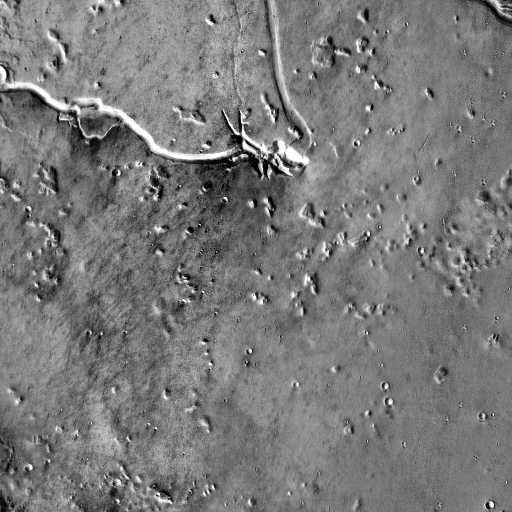
Crater classes present: Background, Other, Buried